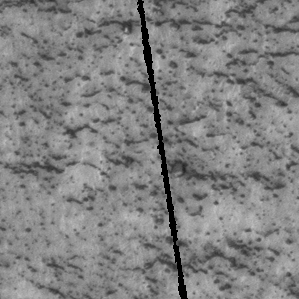
Label: frost